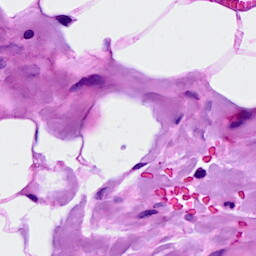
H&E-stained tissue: Breast